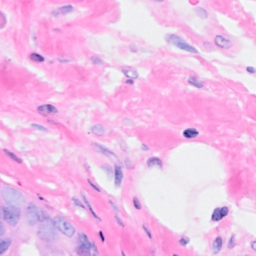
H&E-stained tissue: Breast